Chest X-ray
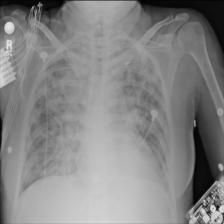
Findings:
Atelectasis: negative
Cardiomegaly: negative
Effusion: negative
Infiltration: negative
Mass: negative
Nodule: negative
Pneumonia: negative
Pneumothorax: negative
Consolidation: negative
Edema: negative
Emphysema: negative
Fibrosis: negative
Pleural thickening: negative
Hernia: negative